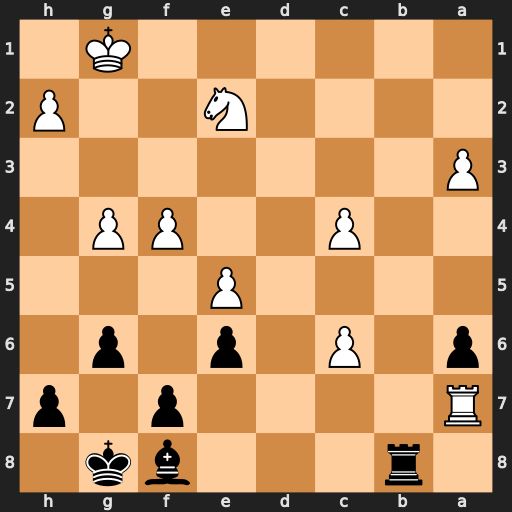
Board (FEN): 1r3bk1/R4p1p/p1P1p1p1/4P3/2P2PP1/P7/4N2P/6K1
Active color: b
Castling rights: -
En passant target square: -
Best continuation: Bc5+ Kg2 Bxa7